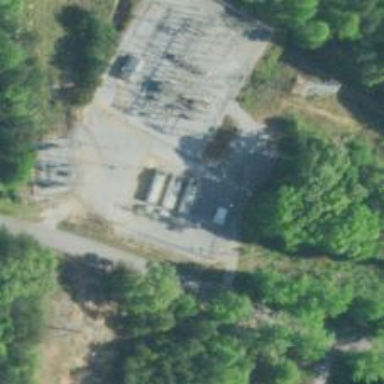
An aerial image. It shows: Generator is pictured.